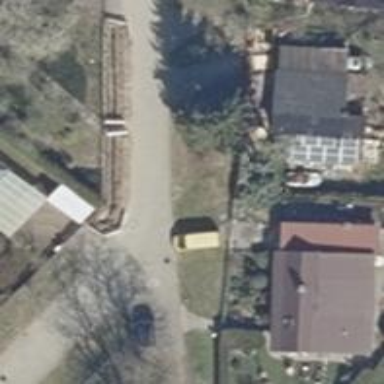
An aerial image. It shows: Residential road with no sidewalk.